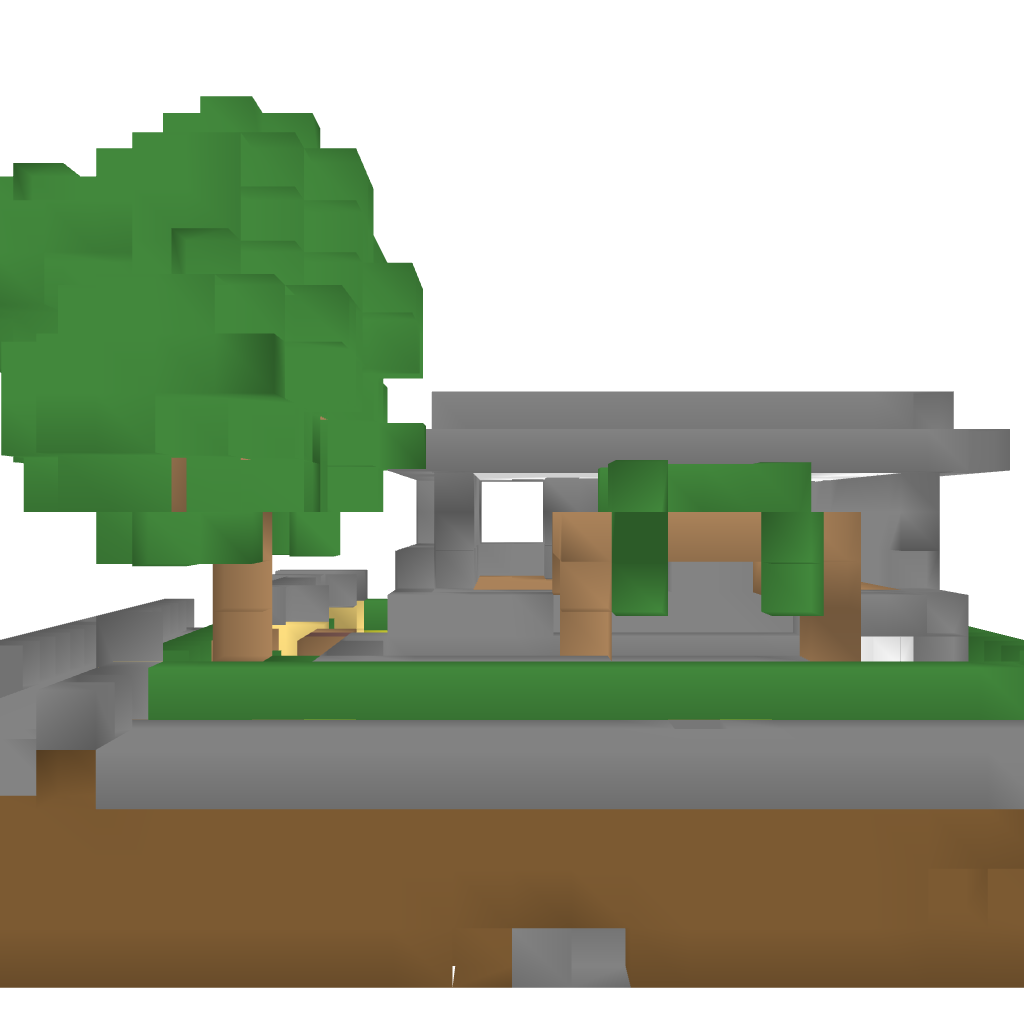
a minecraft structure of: Modern Holiday Mansion bad low quality